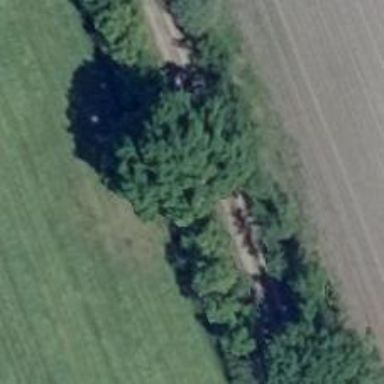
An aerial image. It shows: Row of deciduous broadleaved trees.